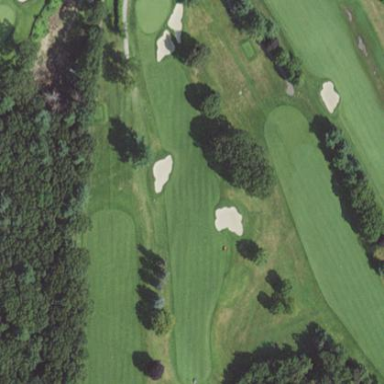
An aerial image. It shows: Golf fairway surrounded by grass.